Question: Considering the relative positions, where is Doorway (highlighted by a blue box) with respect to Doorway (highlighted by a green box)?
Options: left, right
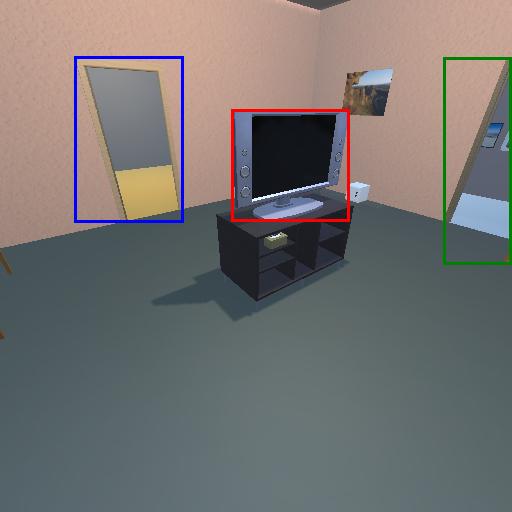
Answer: left